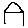
Label: house